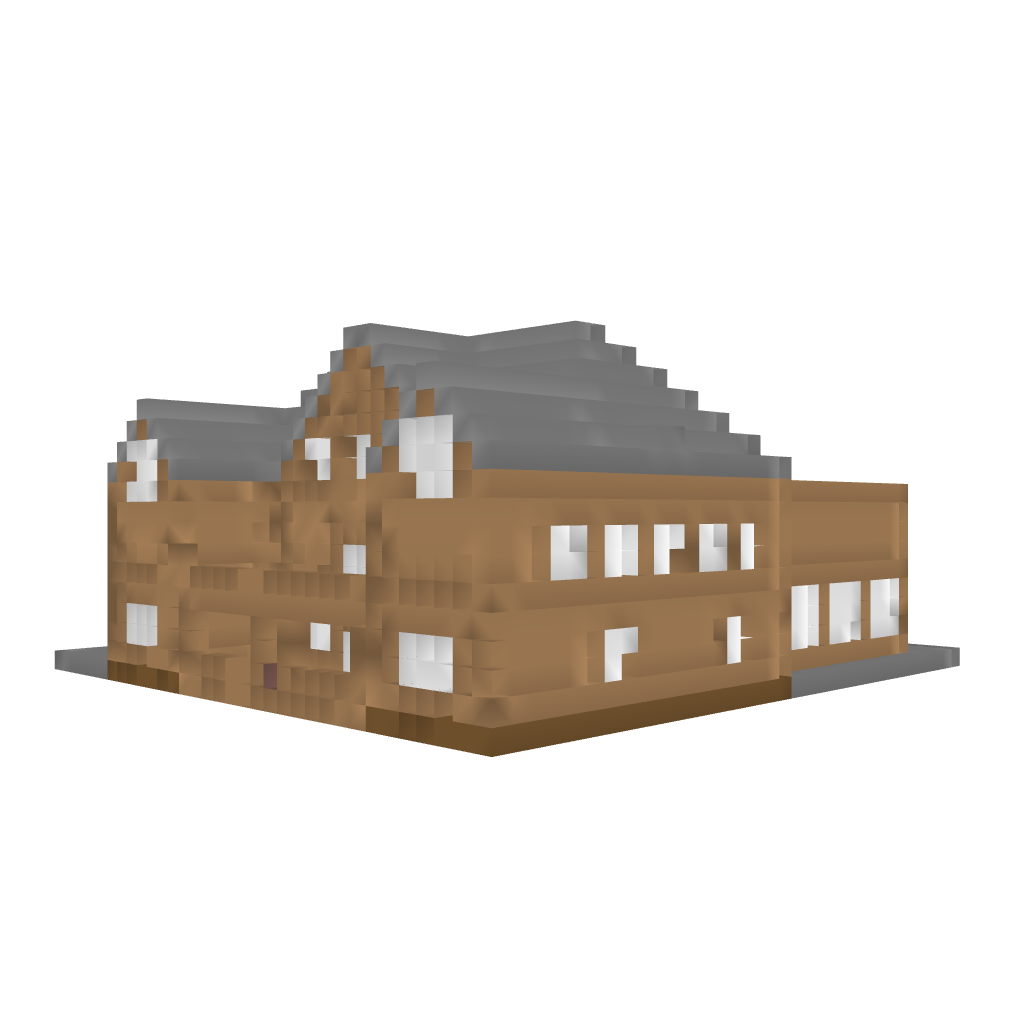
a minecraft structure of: Modern Mansion good quality